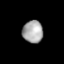
Tissue: lung
Cell type: Epithelial cells
Senescence score: 0.2088
Nuclear area (px): 451
Mean DAPI intensity: 166.016